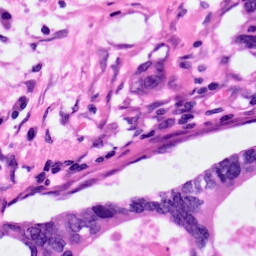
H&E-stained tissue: Pancreatic